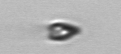
Label: Pyramimonas